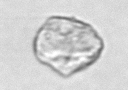
Label: detritus_transparent